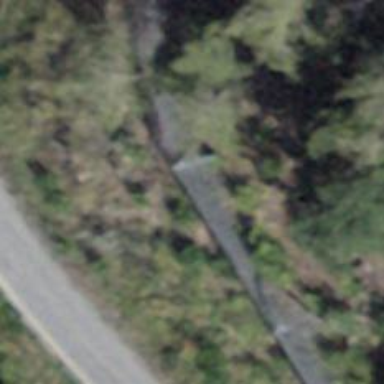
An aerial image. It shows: Fence.